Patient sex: F
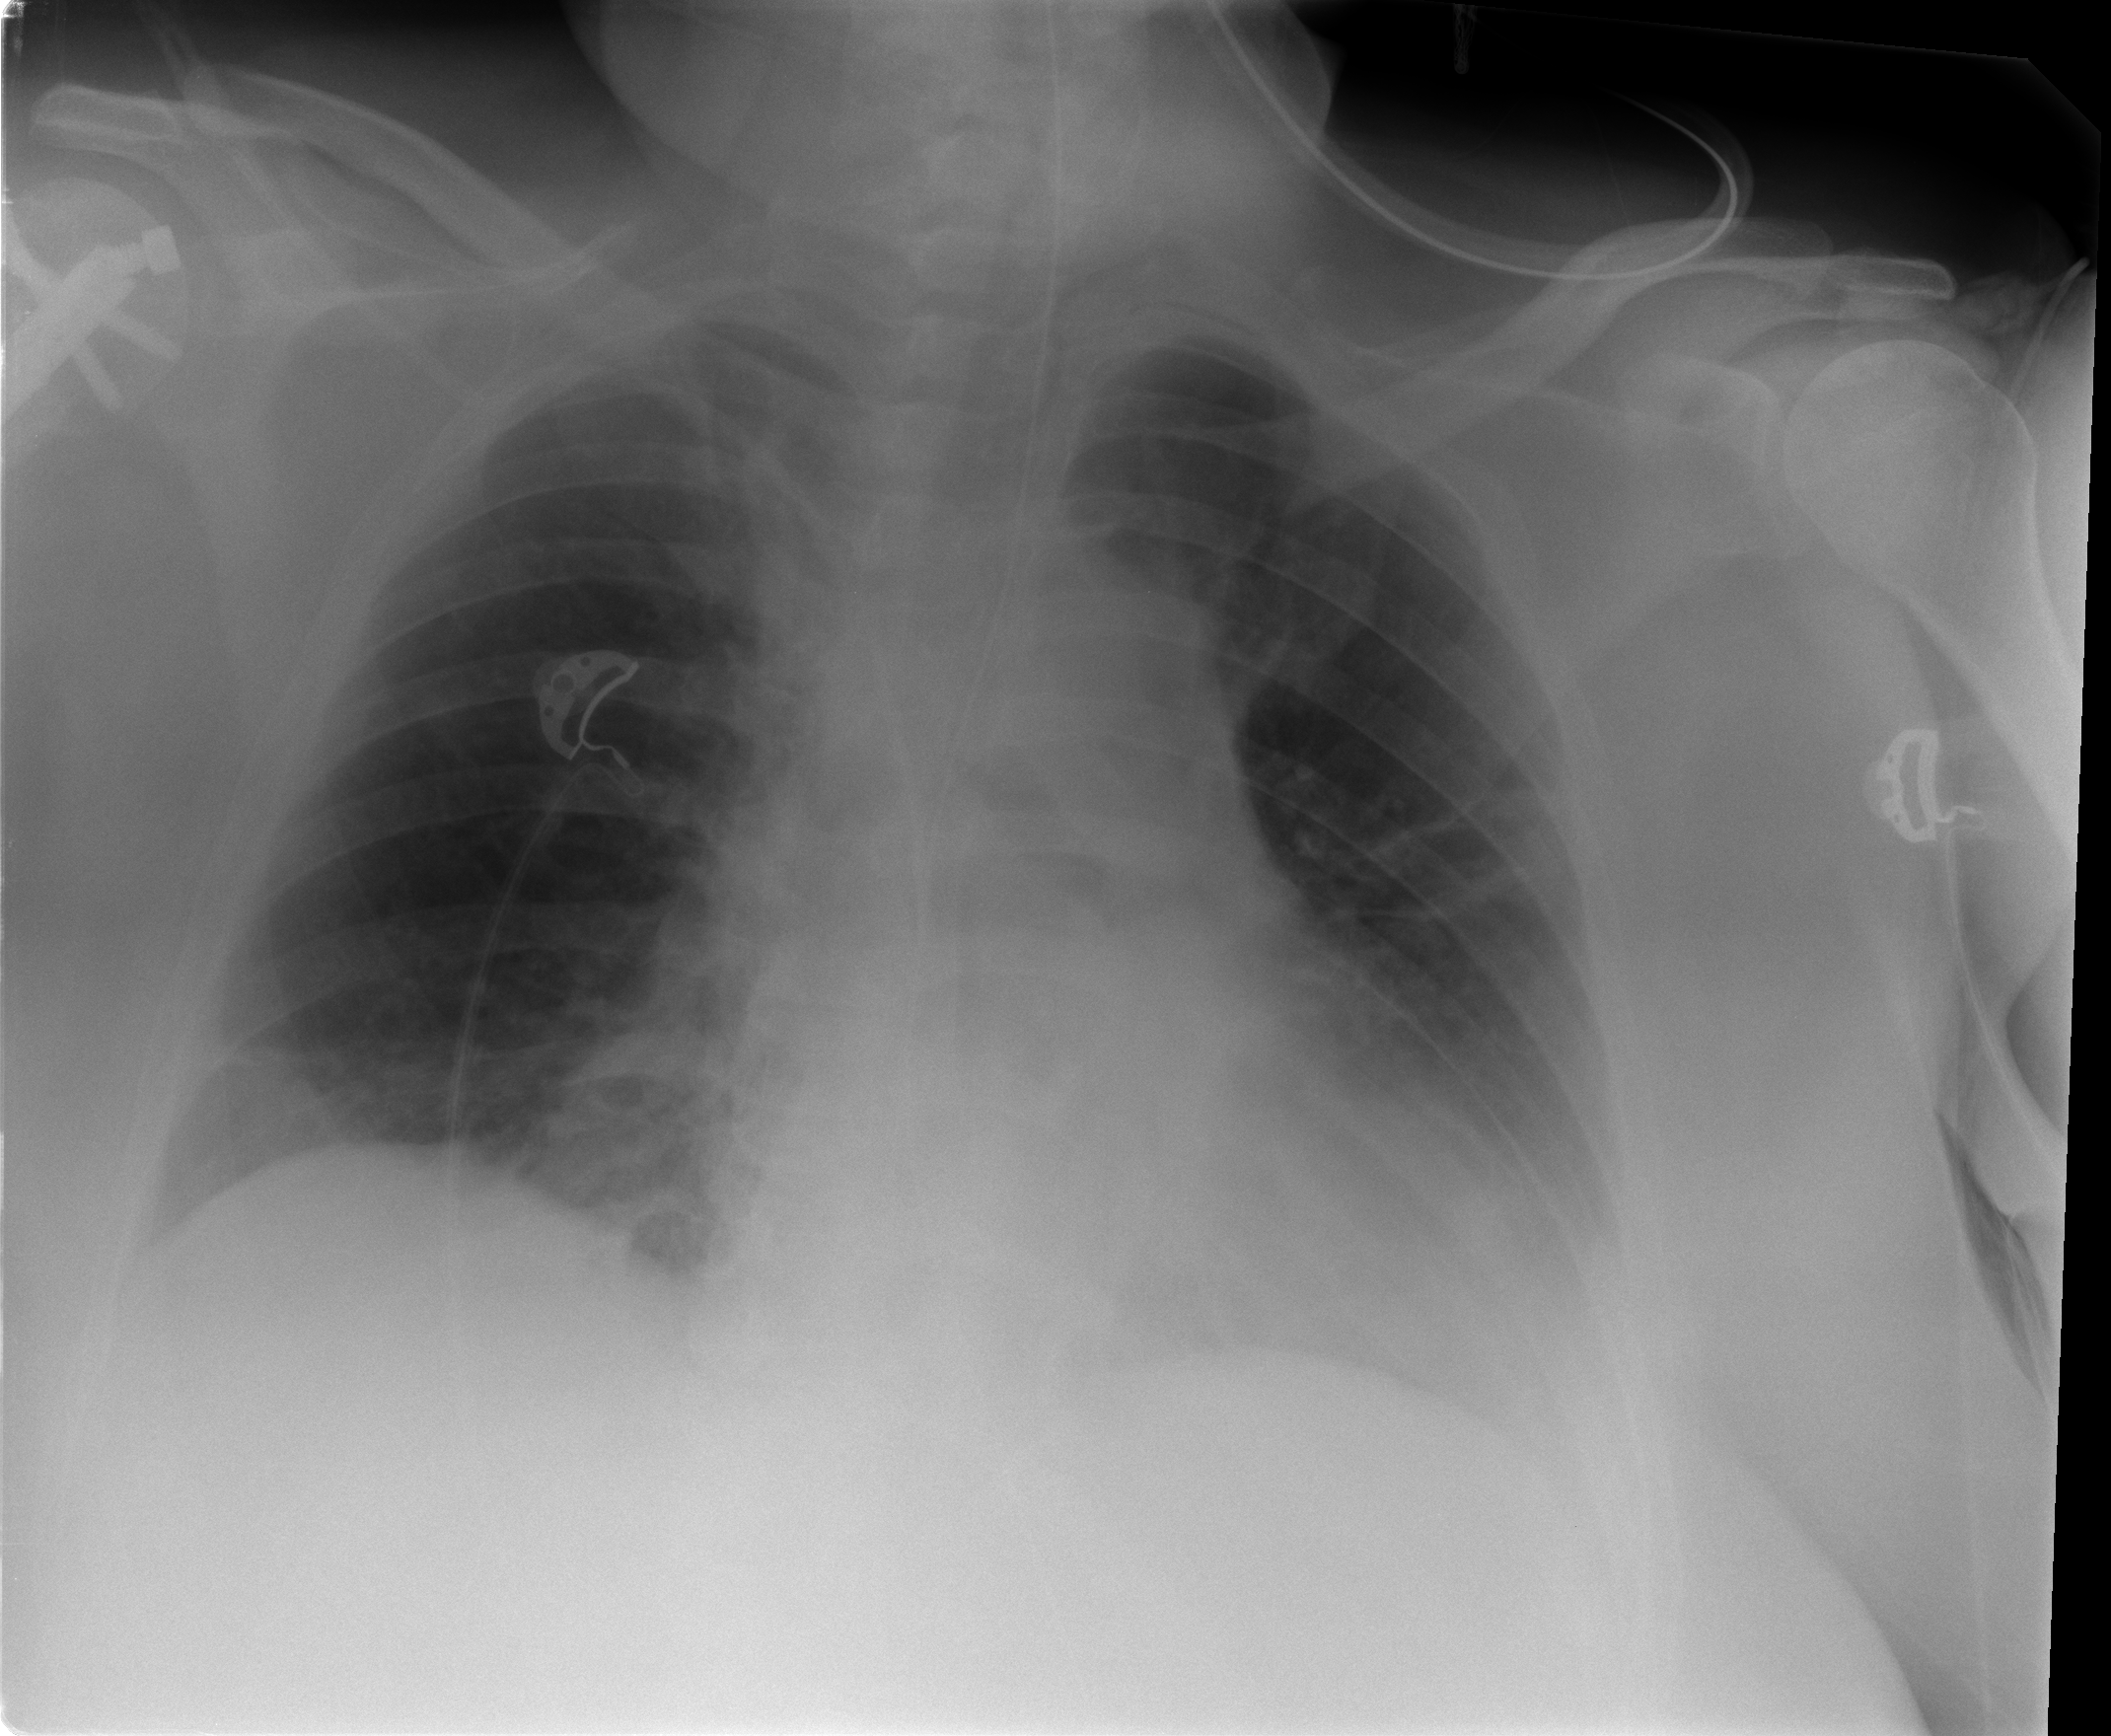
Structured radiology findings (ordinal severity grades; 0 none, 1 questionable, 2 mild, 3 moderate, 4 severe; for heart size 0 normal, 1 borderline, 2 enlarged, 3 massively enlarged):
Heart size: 2
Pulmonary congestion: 0
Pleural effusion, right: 0
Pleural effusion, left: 3
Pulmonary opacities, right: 0
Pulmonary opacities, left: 0
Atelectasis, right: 2
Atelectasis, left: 2